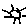
Label: sun